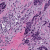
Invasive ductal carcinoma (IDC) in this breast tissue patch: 0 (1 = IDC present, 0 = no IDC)